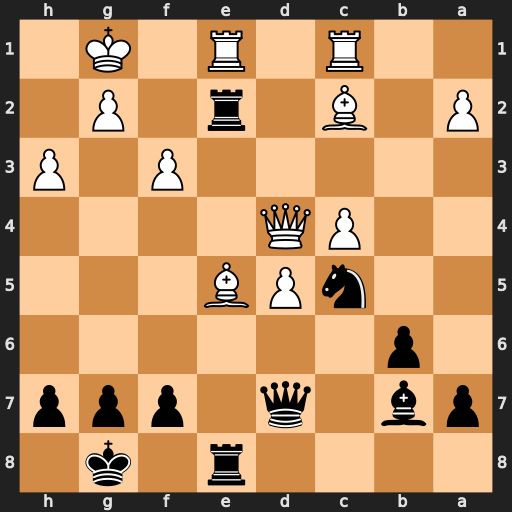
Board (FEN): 4r1k1/pb1q1ppp/1p6/2nPB3/2PQ4/5P1P/P1B1r1P1/2R1R1K1
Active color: b
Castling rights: -
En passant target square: -
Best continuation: R8xe5 Qxe5 Rxe5